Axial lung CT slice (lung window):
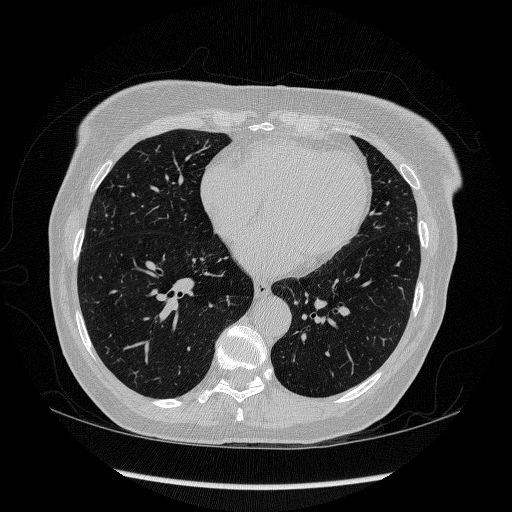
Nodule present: no